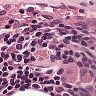
Metastatic tissue present: no